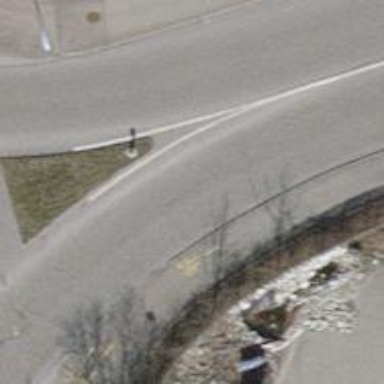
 featuring separate sidewalk on one side and cycle track on the other."